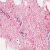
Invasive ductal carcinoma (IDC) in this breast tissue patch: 0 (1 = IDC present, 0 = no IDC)